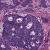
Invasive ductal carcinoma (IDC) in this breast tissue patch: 0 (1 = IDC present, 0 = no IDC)